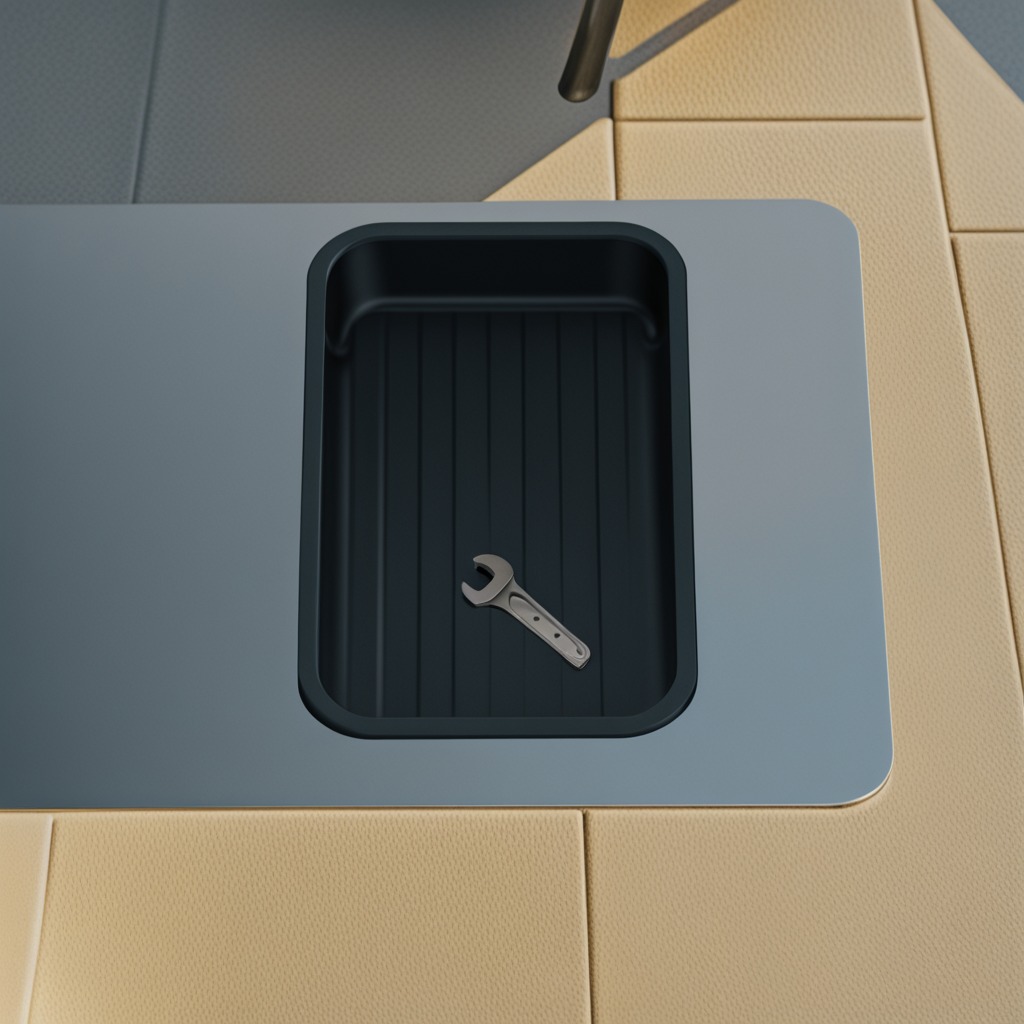
A wrench is lying on a clean utility table in a temporary outdoor tool station afternoon light present textured surface